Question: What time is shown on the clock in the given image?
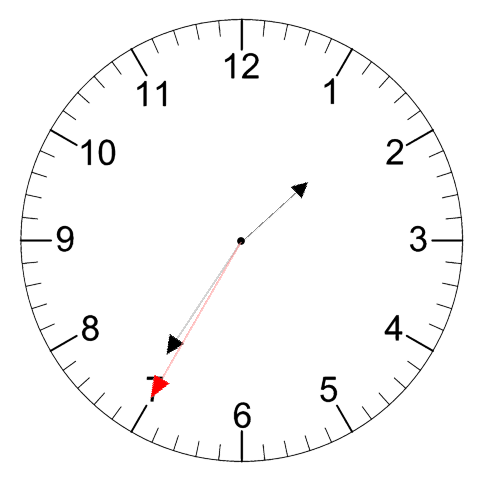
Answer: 01:35:35